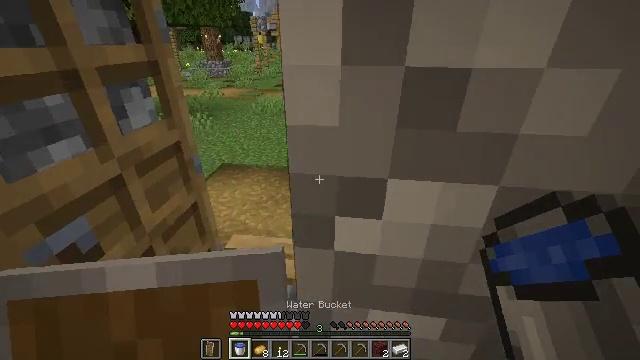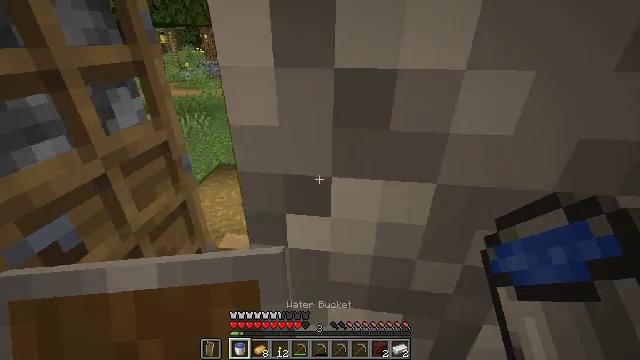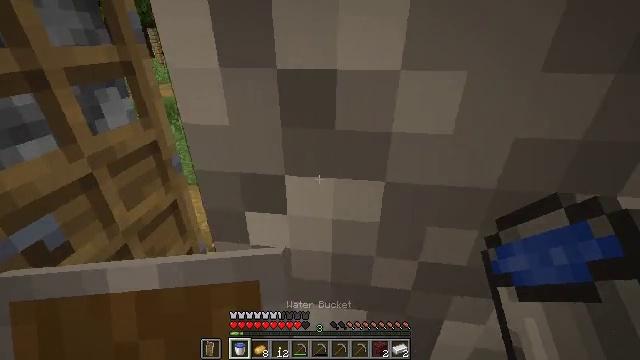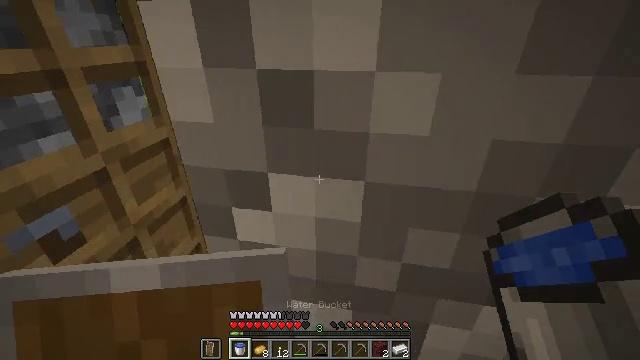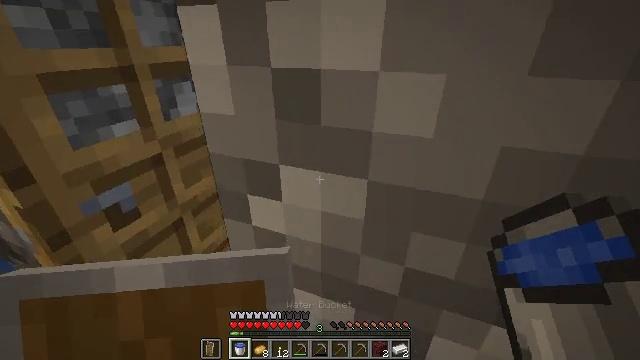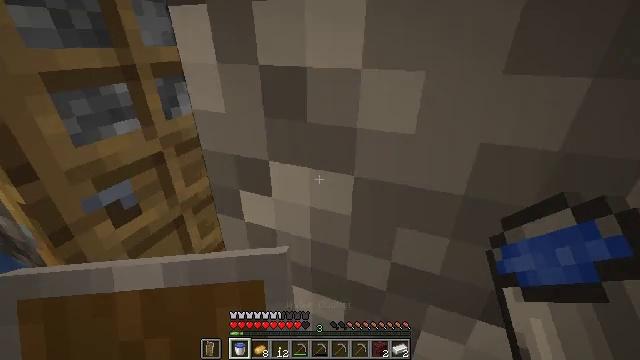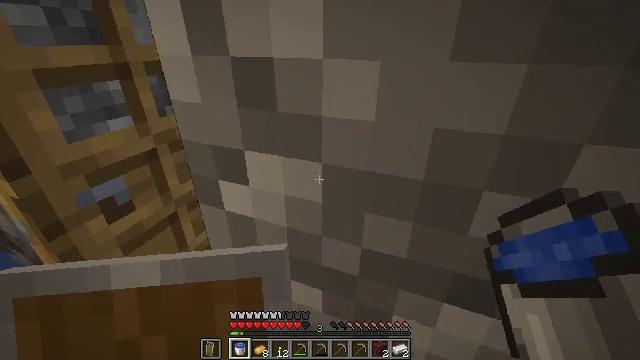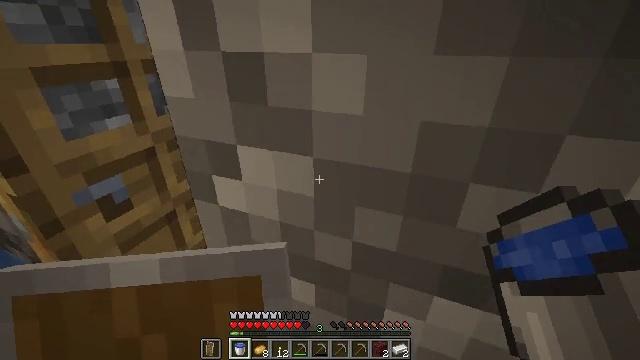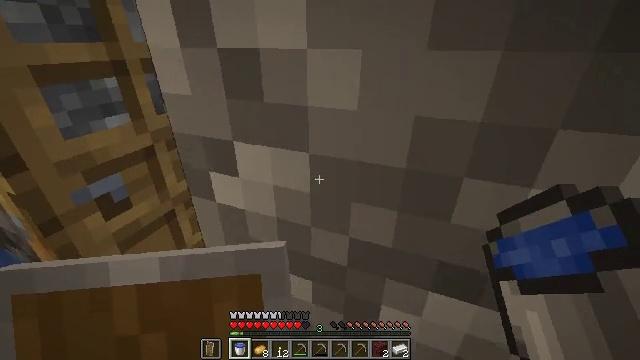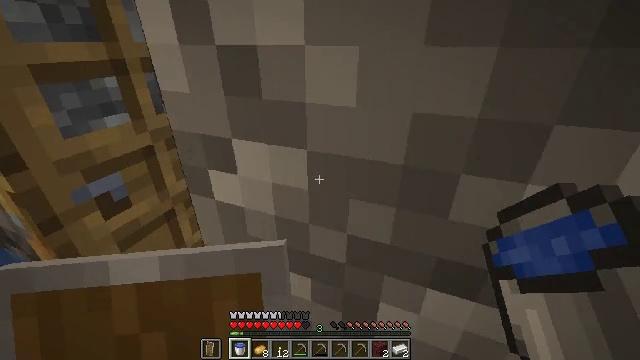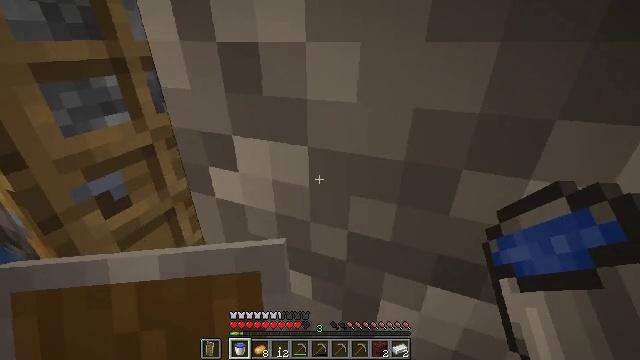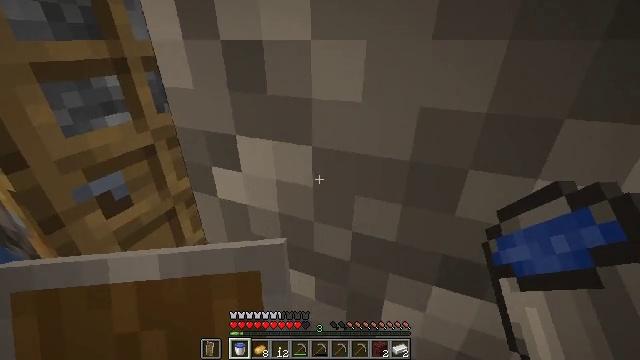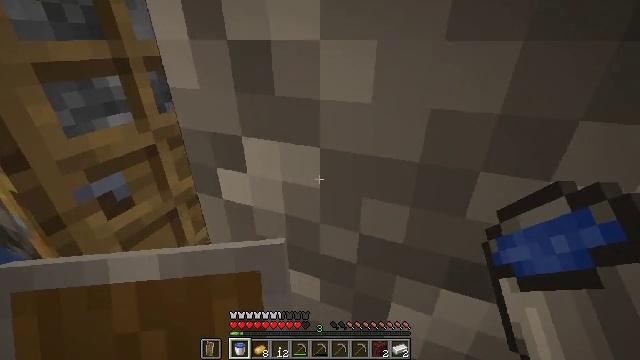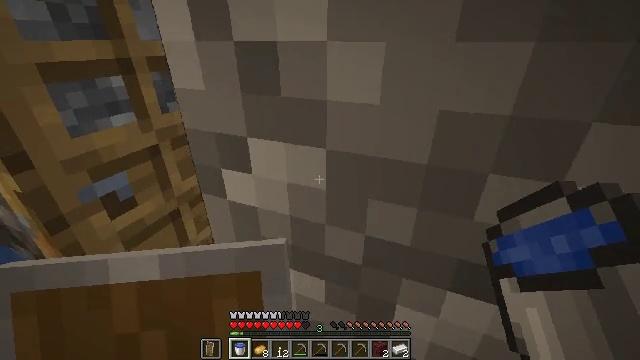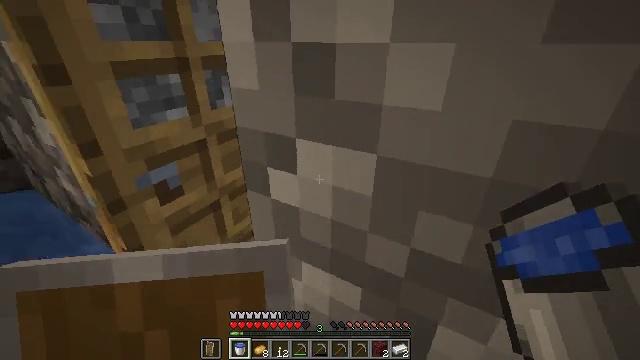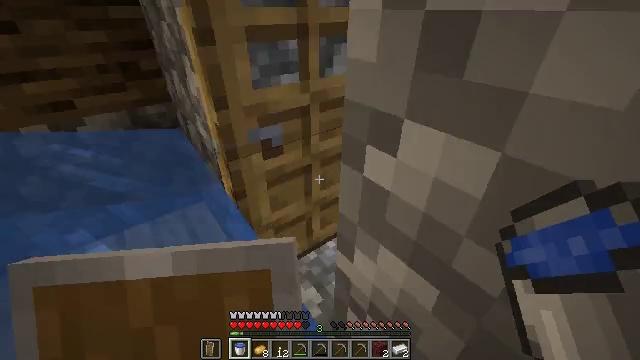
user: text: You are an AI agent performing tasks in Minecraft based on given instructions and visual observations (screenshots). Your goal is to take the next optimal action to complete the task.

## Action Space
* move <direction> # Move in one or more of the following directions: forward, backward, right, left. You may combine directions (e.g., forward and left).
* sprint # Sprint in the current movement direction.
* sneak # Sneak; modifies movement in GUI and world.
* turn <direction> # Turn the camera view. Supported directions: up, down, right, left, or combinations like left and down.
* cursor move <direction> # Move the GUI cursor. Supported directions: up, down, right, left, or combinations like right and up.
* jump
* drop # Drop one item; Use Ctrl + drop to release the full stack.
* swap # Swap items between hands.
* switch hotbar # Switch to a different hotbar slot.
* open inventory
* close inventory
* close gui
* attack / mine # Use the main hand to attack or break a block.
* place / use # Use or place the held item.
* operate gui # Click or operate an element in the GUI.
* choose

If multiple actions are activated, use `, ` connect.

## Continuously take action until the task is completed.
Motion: motion action
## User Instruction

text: Remove the grass path from the ground.
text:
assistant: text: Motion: move forward
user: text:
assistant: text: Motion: move forward
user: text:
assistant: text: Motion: move forward, turn left
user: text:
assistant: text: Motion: move forward, turn left
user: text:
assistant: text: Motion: move forward and move left
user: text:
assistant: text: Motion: move forward and move left
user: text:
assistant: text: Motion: move forward and move left
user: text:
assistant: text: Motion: move forward and move left
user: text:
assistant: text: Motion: move forward and move left
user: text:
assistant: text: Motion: move forward and move left
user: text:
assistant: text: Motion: move forward and move left
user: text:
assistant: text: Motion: move forward and move left
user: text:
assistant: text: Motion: move forward and move left
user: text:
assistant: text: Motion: move forward and move left, turn left
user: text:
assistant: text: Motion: move forward and move left, turn left and down
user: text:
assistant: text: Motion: move forward and move left, turn left and down
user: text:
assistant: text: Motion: move forward and move left, turn left and down
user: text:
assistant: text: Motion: move forward and move left, turn left and down
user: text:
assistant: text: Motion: move forward
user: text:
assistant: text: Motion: move forward
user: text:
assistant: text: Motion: move forward
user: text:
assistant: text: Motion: move forward
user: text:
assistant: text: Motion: move forward, turn right
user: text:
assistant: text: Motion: move forward, turn right
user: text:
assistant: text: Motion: move forward, turn right
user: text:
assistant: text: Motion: move forward, turn right and up, jump
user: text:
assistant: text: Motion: move forward, turn right, jump
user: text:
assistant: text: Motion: move forward, jump
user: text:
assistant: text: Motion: move forward, jump
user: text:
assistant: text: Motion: move forward, jump